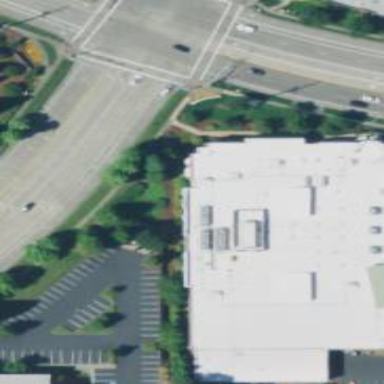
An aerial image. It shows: Supermarket located in building.